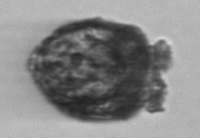
Label: Stenosemella_pacifica